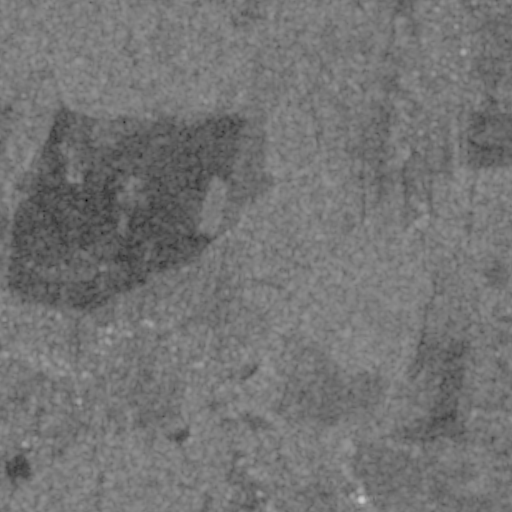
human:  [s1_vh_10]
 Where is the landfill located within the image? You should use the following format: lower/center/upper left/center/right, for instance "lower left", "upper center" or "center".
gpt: The landfill is located in the lower left of the image.
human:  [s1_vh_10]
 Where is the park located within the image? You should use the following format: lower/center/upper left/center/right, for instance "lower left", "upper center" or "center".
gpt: The park is located in the lower center of the image.
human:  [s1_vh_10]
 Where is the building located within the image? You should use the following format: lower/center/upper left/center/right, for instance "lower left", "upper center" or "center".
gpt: There is no building in the image.

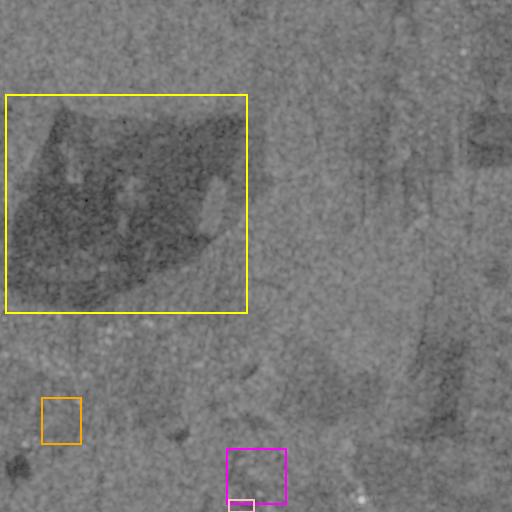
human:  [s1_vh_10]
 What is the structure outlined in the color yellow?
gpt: The structure outlined in yellow is a crop field.
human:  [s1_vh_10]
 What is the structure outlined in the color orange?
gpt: The structure outlined in orange is a landfill.
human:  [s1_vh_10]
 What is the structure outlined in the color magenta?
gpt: The structure outlined in magenta is a park.
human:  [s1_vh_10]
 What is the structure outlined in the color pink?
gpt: The structure outlined in pink is a parking lot.
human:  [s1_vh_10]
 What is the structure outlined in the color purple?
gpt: There is no purple outline.